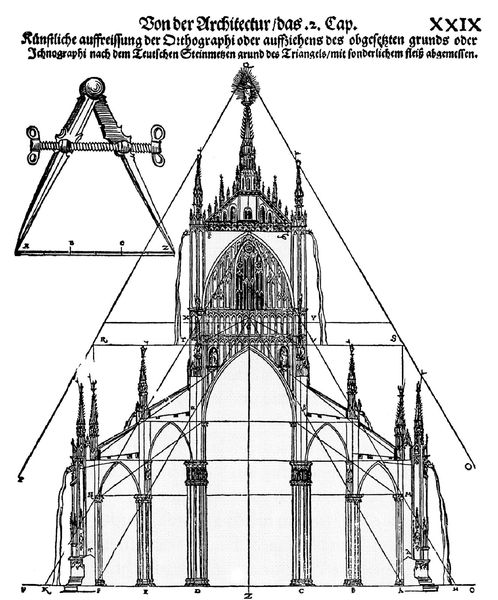
Titel: Vitruvius Teutsch, fol. 29,30, Aufriss nach dem Dreieck nach dem teutschen Steinmetzgrund. Abb. entnommen aus Cesare Cesarianos Vitruvausgabe, Como 1521, fol. XV.
Schlagwörter: dreieck, fenster, säule, säulen, architektur, kirche, gotik, turm, deutschland, schiffe, deutsch, gewölbe, buch, seite, portal, mittelschiff, dienste, gotisch, seitenschiff, spitzbogen, konstruktion, geometrie, schwerz, basilika, maßwerk, aufriss, baumeister, zirkel, königsgalerie, säulenbündel, zwergengalerie